Interaction volume radius: 10 \u00c5
Interaction volume height: 20 \u00c5
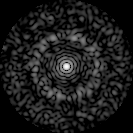
Disorder parameter: 0.8221